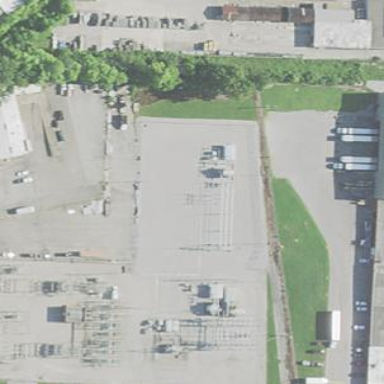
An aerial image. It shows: Power substation.